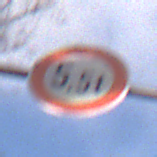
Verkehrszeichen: TatsaechlicheMasse
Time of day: MorningAfternoon
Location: Outdoor (Nature)
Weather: PartlyCloudy
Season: NotSpecified
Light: Natural